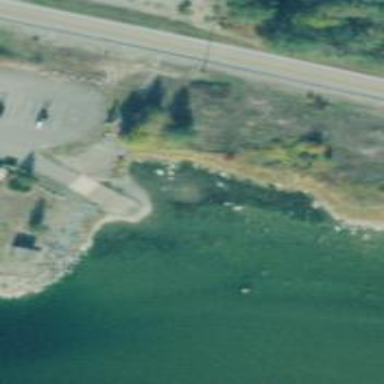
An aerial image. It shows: Slipway on leisure land.